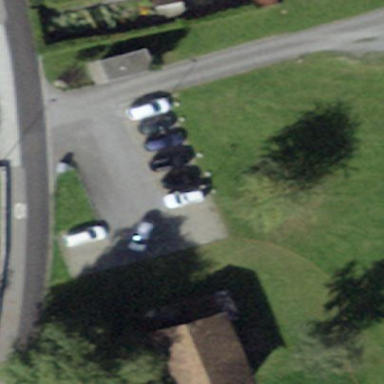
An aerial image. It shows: Parking area with surface.